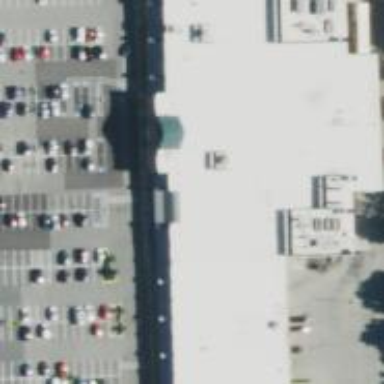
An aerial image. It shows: Supermarket.